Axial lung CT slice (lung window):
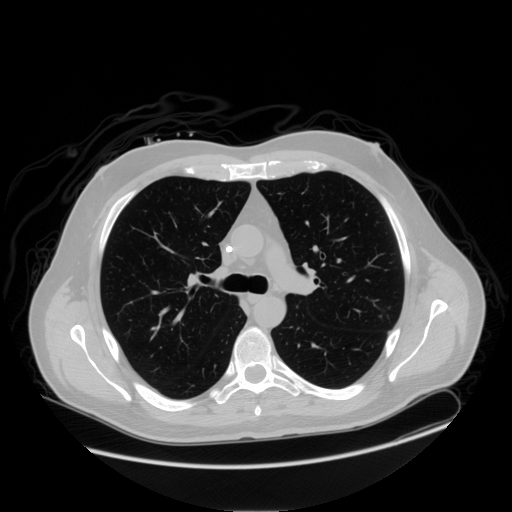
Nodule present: no